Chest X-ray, AP view. Patient: 31 years old, sex M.
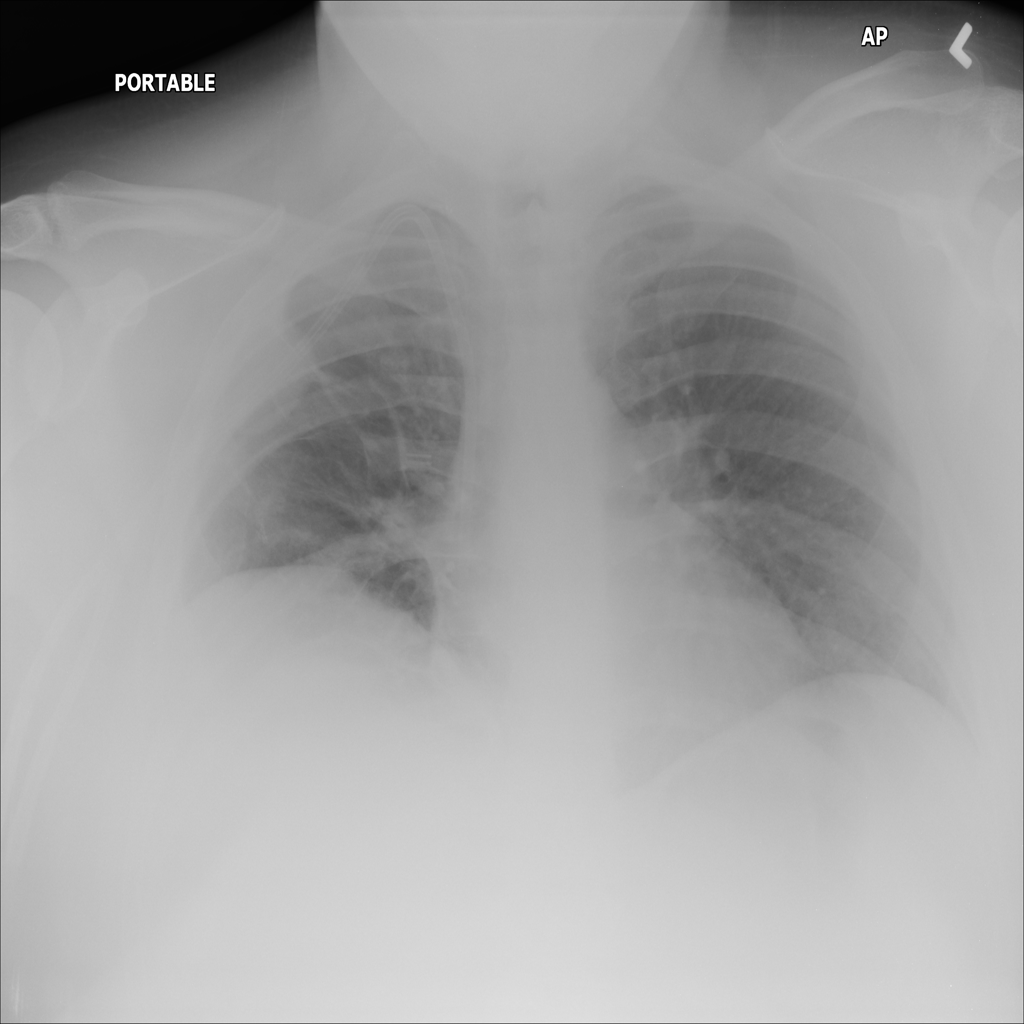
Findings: Infiltration, Mass